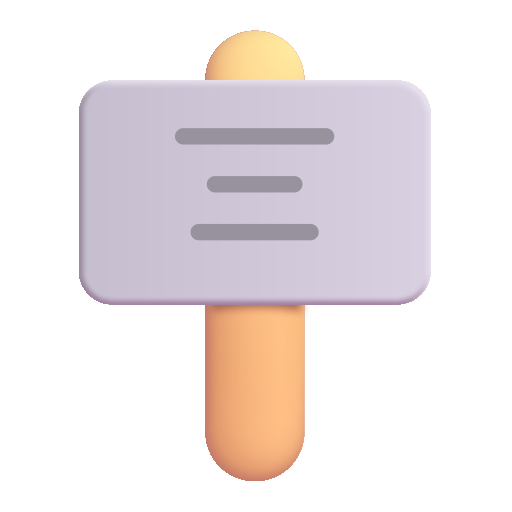
placard color